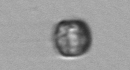
Label: Thalassiosira